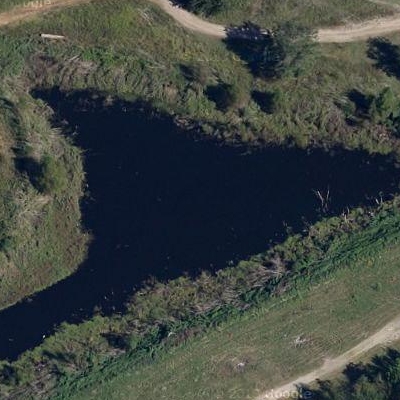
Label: dRiverLake